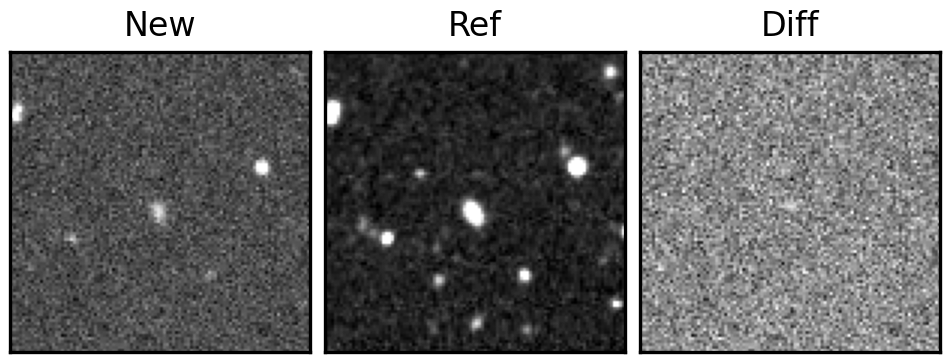
Label: real